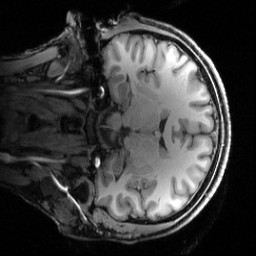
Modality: T1w
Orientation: coronal
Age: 25
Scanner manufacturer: siemens
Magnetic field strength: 3 T
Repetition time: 2.5 s
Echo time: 0.00444 s